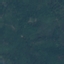
Label: Forest